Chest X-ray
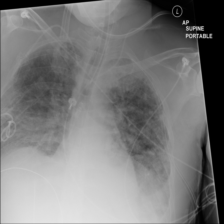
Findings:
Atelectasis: positive
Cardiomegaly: negative
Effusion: positive
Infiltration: positive
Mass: negative
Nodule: negative
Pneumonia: negative
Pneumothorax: negative
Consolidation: negative
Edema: negative
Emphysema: negative
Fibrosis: negative
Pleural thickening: negative
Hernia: negative